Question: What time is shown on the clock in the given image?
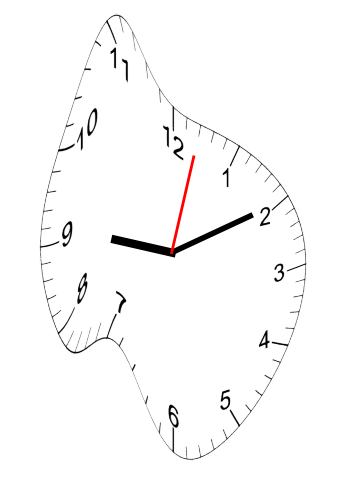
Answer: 09:10:02